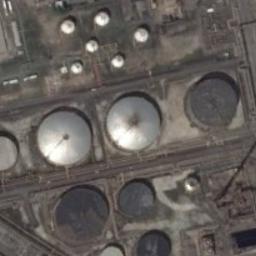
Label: storage_tank